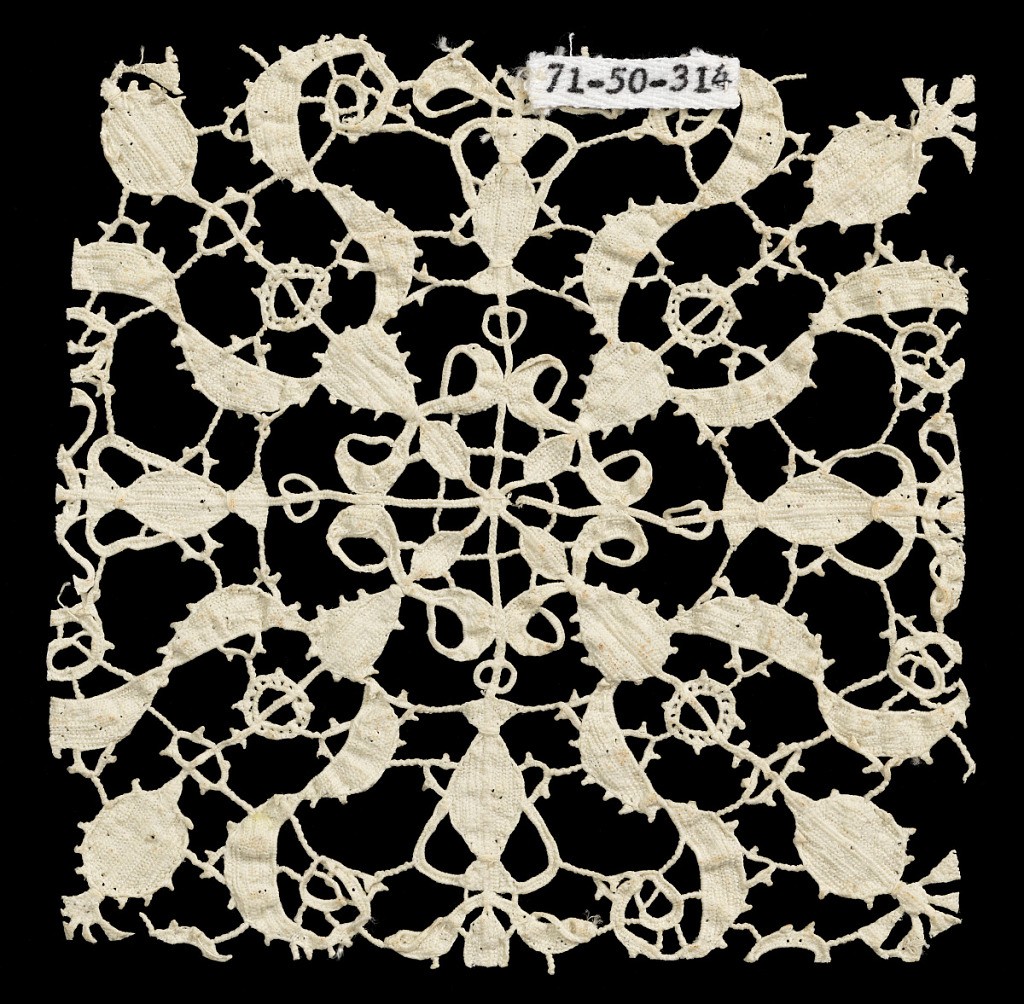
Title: Fragment
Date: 16th–17th century
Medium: linen Technique: grid of laid cord with needle lace, reticella style
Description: Fragment containing vase forms and flowers that radiate from a central arrangement of curlicues. Between vase forms are large curling scrolls. The design shows the transition from the geometrical reticella style to the curving forms of punto in aria.